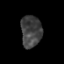
Tissue: prostate
Cell type: T cells
Senescence score: 0.2401
Nuclear area (px): 642
Mean DAPI intensity: 65.382